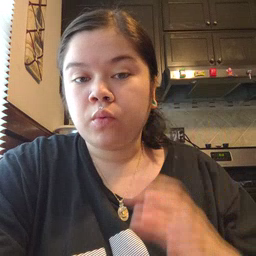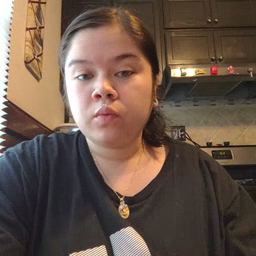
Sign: radio